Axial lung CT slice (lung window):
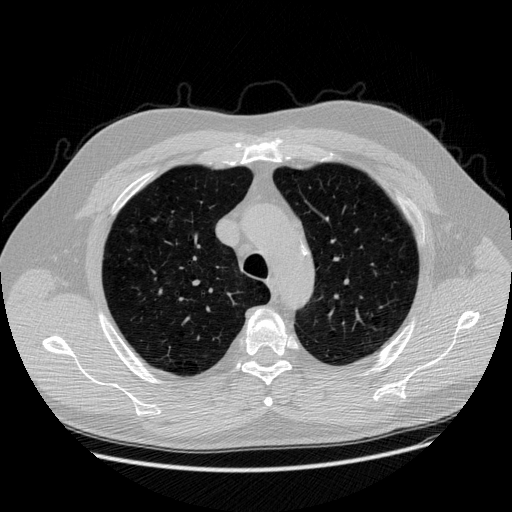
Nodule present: no